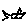
Label: bird